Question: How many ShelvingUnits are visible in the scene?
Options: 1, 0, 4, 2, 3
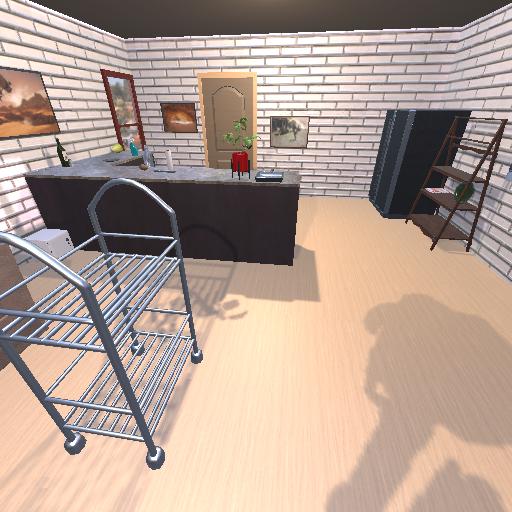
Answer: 1